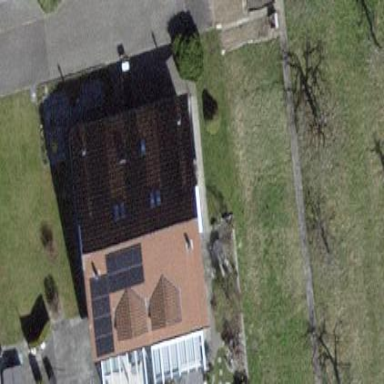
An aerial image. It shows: Building with tile roof.